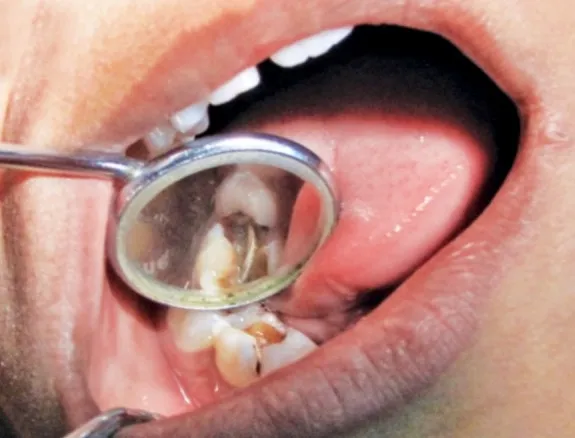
Clinical picture showing the lodged foreign object in.
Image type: medical_photograph (oral_photograph)